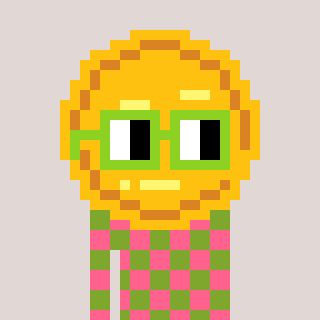
a pixel art character with square light green glasses, a medal-shaped head and a slimegreen-colored body on a warm background